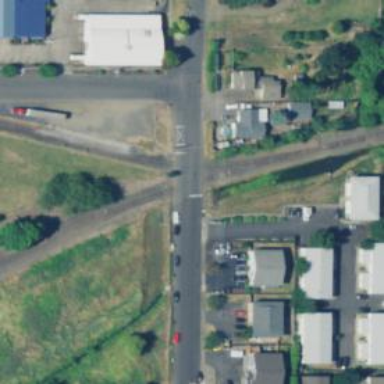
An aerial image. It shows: Tertiary road with asphalt surface and sidewalk on the left.